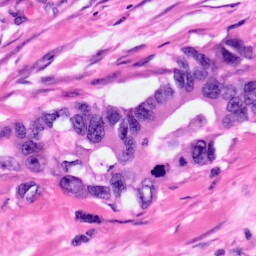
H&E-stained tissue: Pancreatic